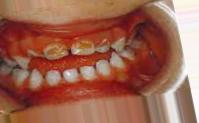
Condition: Caries